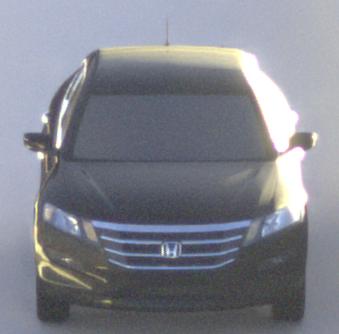
Make: Honda
Model: Crosstour
Detailed model: -
Model produced from: 2009
Model produced until: 2012
Doors: 4
Color: black
Road condition: dry road
Daytime: sunrise or sunset
Contrast: high contrast